Question: I am trying to make a picture fit in a 'div' box. However, I need to align it so the om the picture is in fact in the center of the 'div'. The dimensions of the picture varies.
In the example below, I first need to adjust the width to fit the picture using 'max-width: 100%'. However, now the Y axis is not centered (the bottom of the picture is cut off instead of half bottom half top).
How can I center that like in the picture below?

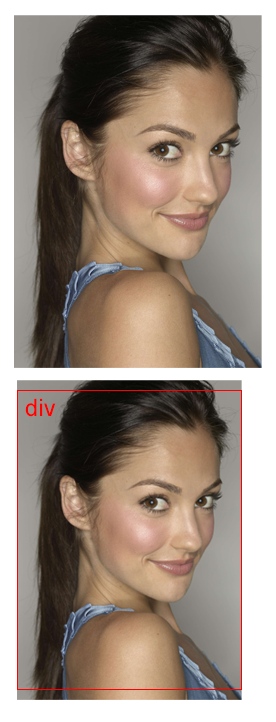
Answer: If you're happy to have the picture be a 'background-image' rather than an actual 'img' element, the following should work:
'''
#imagediv {
background: url(images/bg.jpg) no-repeat center center fixed;
-webkit-background-size: cover;
-moz-background-size: cover;
-o-background-size: cover;
background-size: cover;
}
'''